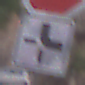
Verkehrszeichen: VerlaufVorfahrtsstrasse4
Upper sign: Stop
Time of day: MorningAfternoon
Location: Outdoor (Urban)
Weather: PartlyCloudy
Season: NotSpecified
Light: Natural